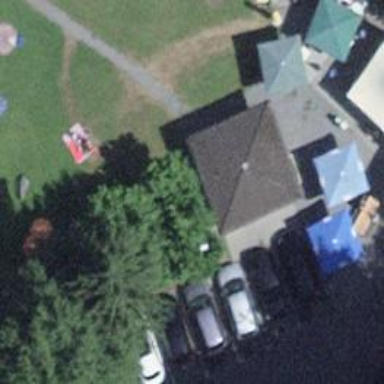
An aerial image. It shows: Toilets are available here.